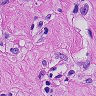
Metastatic tissue present: yes